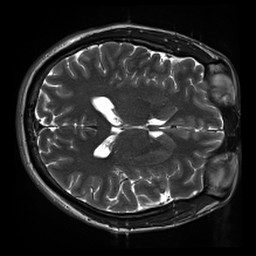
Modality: inplaneT2
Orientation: axial
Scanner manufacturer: siemens
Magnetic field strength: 3 T
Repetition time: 11 s
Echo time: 0.059 s